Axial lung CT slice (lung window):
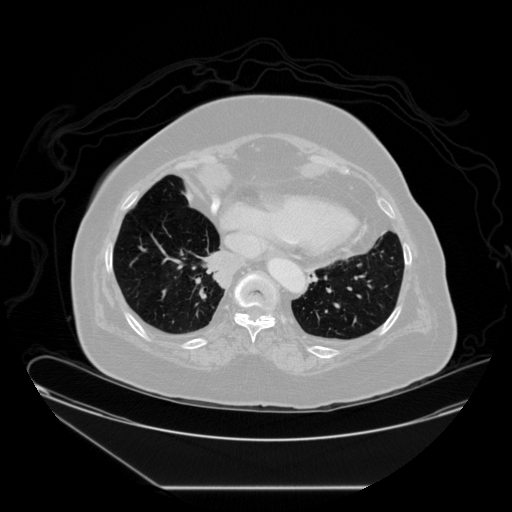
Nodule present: no